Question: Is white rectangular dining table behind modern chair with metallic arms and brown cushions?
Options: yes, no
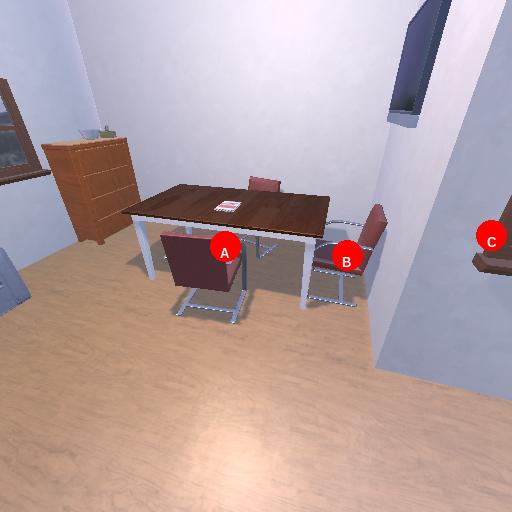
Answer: yes